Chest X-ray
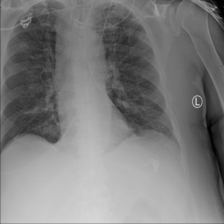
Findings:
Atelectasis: negative
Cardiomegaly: negative
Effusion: negative
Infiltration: negative
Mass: negative
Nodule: negative
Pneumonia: negative
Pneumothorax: negative
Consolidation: positive
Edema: negative
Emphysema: negative
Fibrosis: negative
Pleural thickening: negative
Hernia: negative